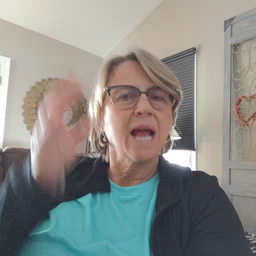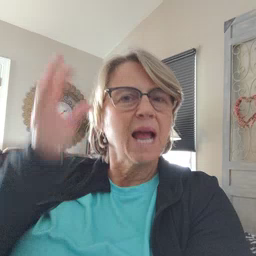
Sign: hair